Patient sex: M
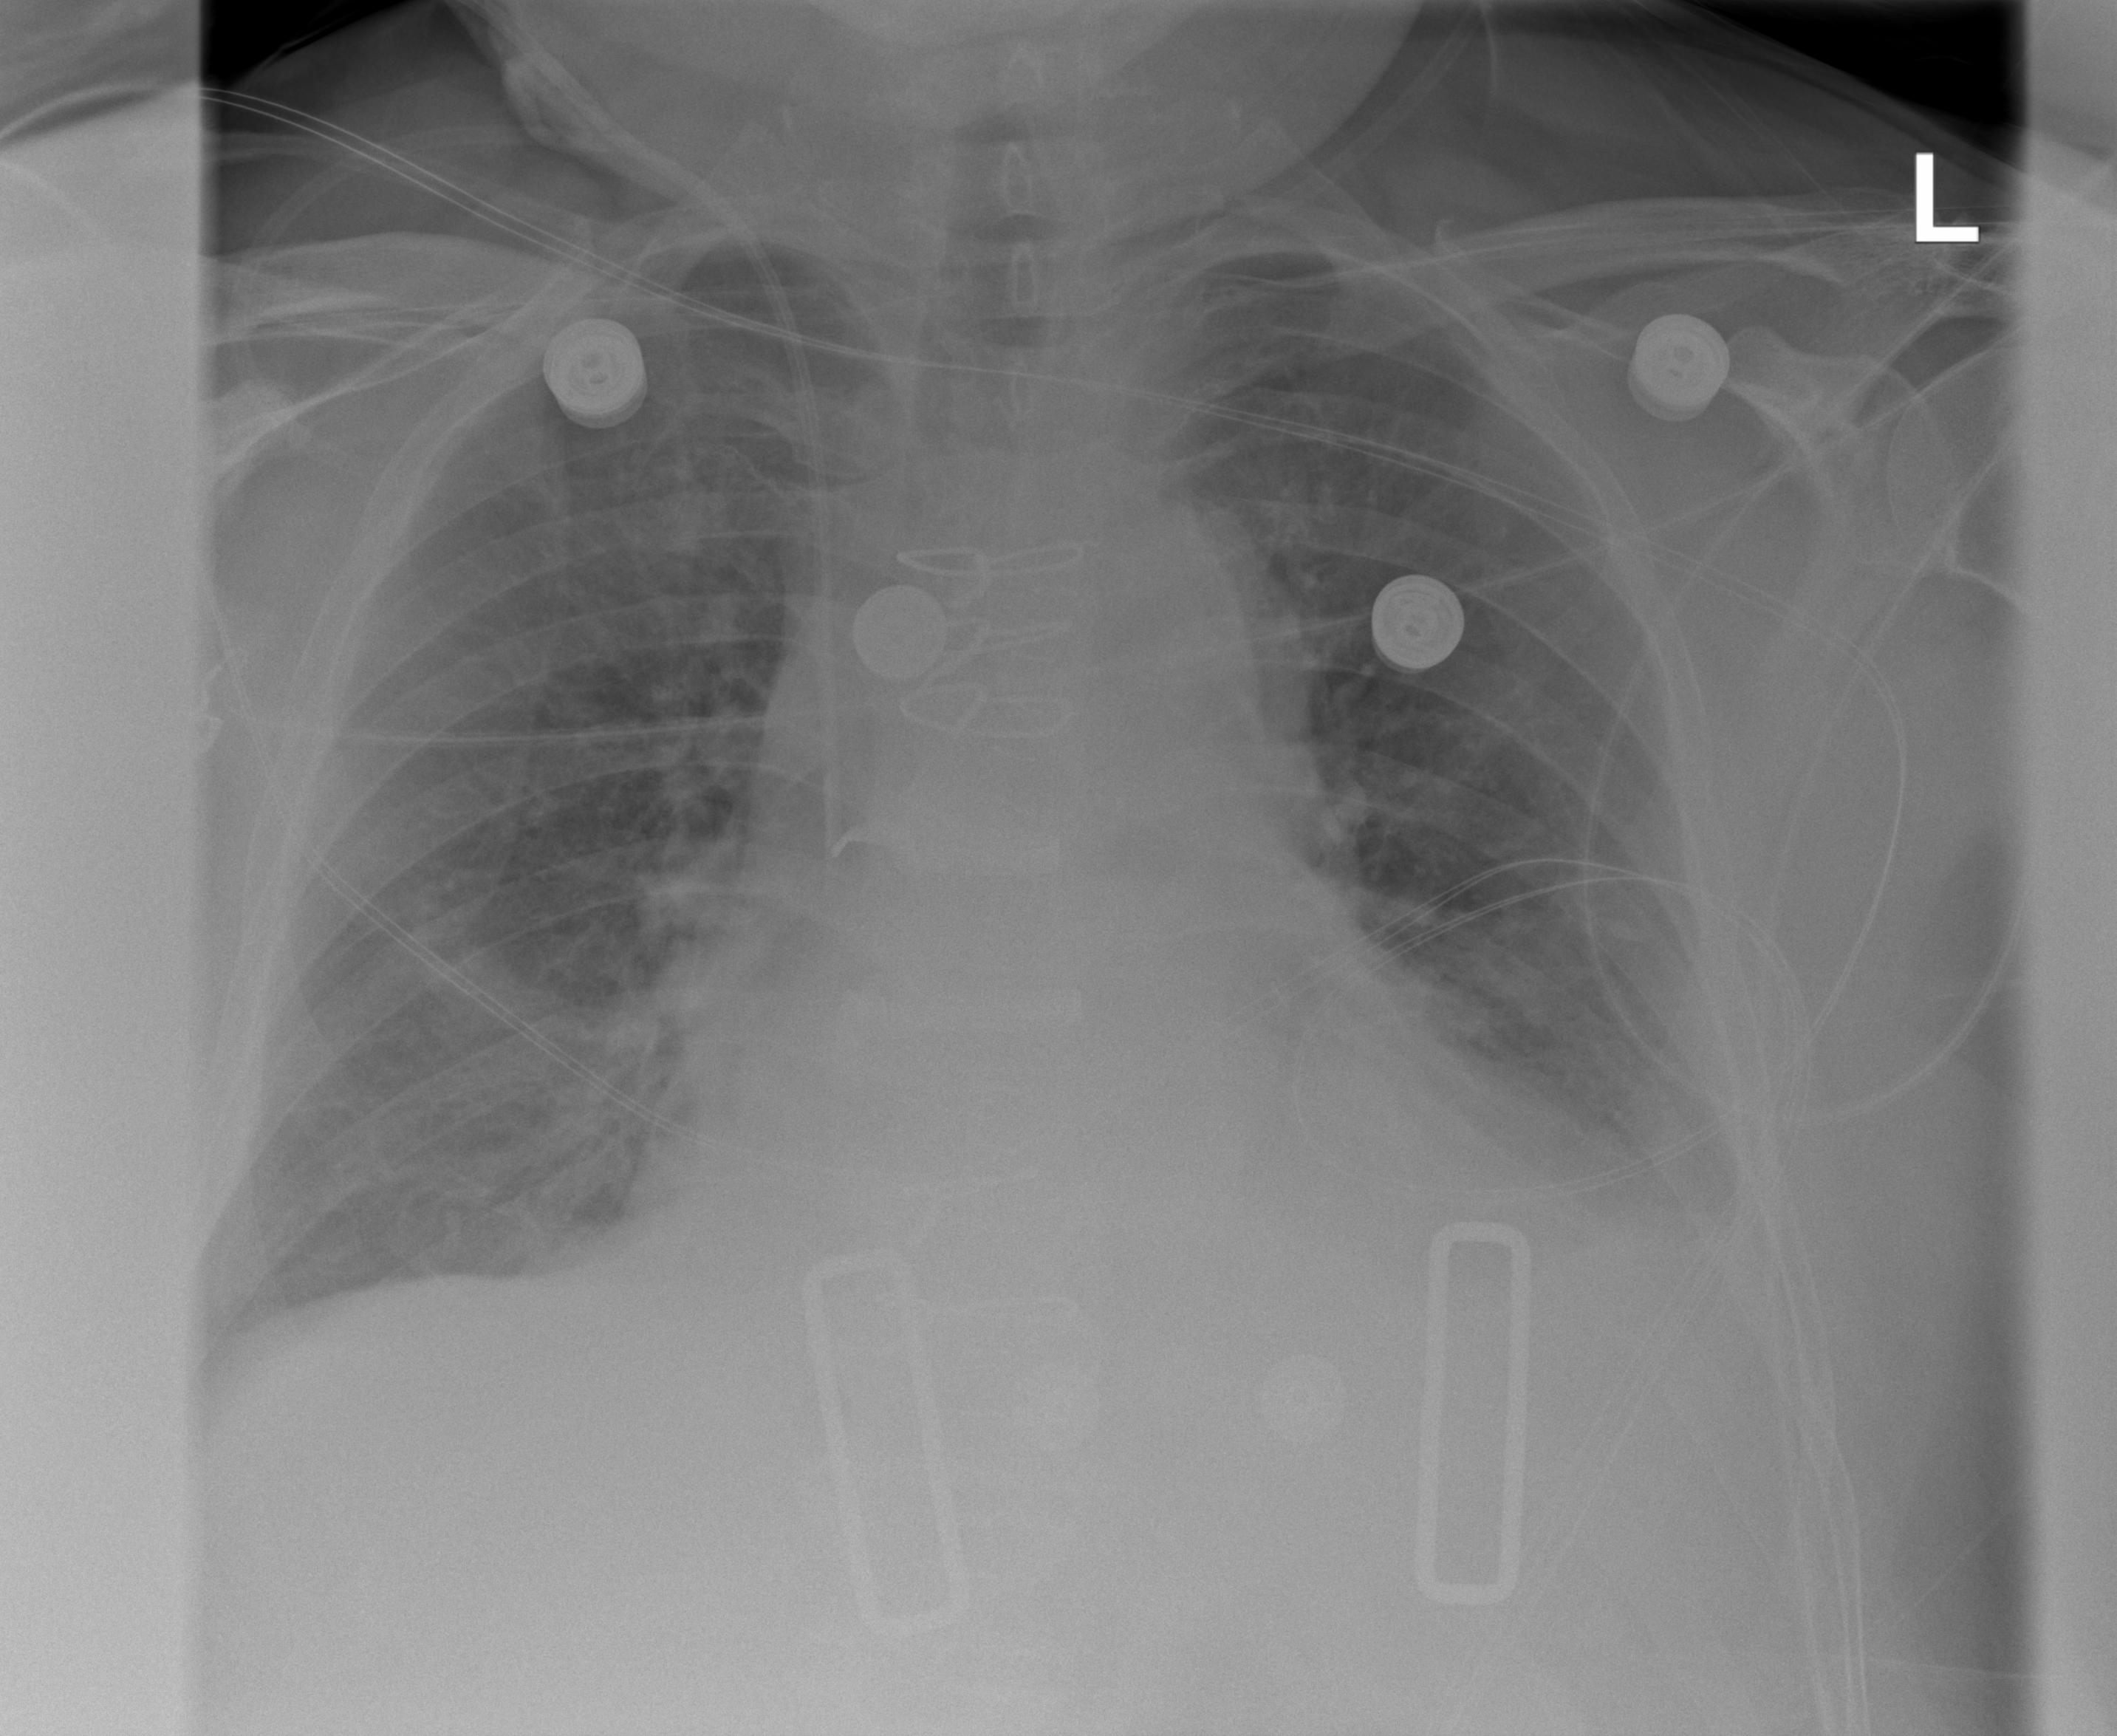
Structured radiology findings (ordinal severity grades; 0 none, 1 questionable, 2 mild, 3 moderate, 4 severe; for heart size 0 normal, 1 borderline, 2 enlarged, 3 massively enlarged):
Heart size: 1
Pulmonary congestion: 2
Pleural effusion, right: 2
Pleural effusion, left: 2
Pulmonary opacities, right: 0
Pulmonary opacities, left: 0
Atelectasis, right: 2
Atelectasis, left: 2